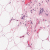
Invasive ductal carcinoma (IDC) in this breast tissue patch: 0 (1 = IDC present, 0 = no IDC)